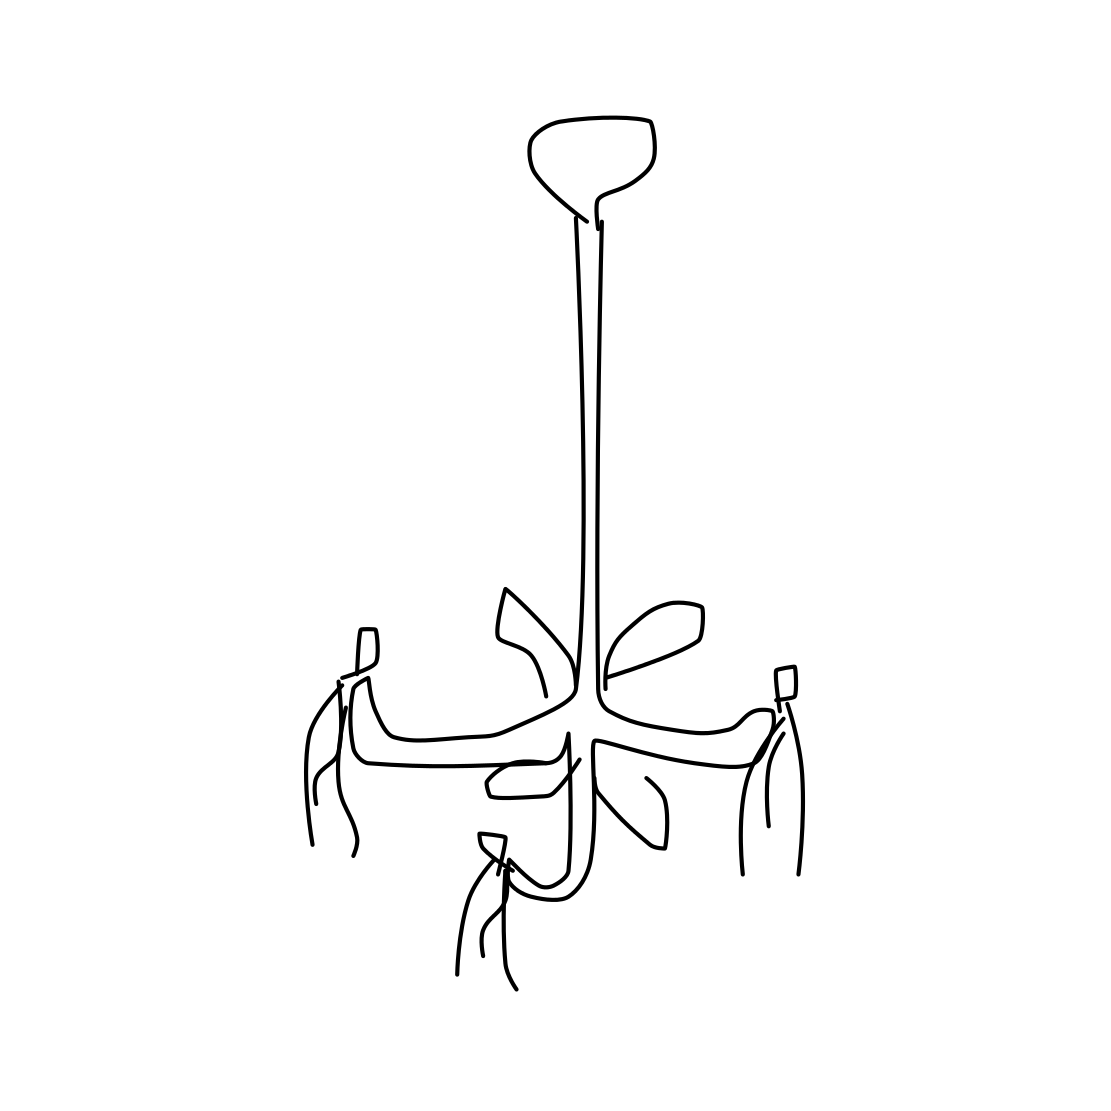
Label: chandelier